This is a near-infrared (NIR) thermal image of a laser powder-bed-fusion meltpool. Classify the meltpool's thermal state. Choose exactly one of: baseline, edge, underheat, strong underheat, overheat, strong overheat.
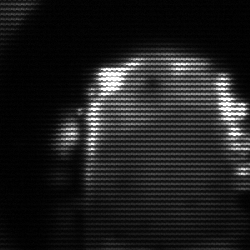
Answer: baseline